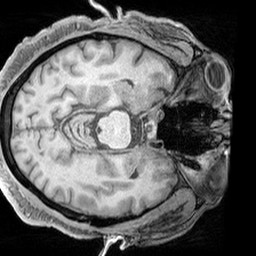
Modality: T1w
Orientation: axial
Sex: male
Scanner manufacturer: siemens
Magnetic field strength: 3 T
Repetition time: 2.3 s
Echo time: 0.00226 s